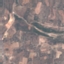
Label: PermanentCrop